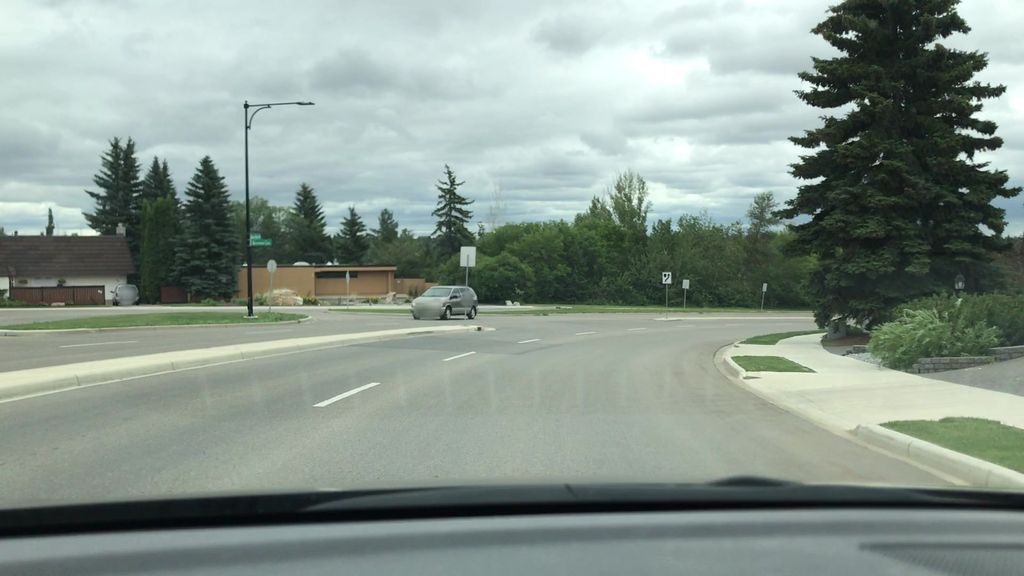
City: edmonton